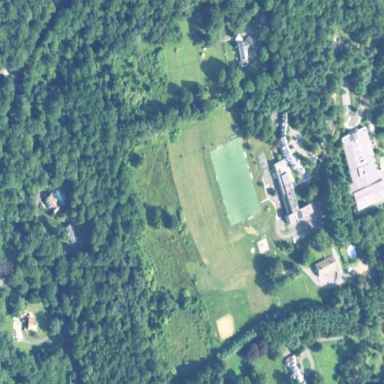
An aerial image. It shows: School.